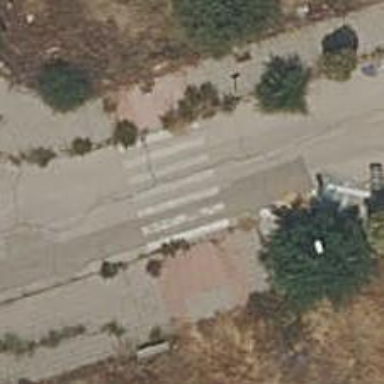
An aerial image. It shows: Uncontrolled zebra crossing on the road.